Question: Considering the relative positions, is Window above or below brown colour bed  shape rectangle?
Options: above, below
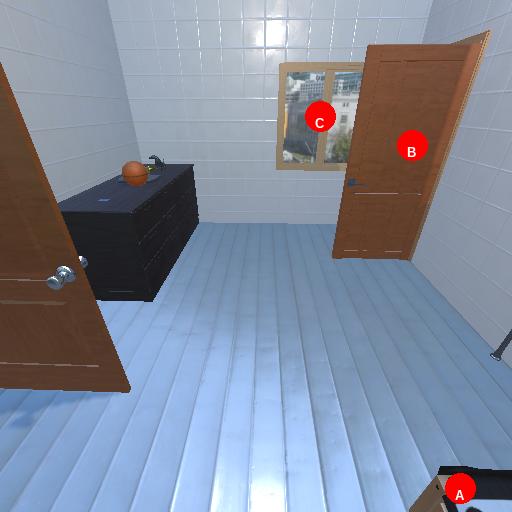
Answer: above